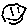
Label: smiley face